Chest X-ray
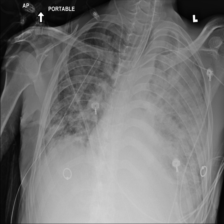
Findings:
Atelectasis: negative
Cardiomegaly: negative
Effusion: negative
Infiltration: positive
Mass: negative
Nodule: negative
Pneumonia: negative
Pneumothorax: negative
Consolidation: negative
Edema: negative
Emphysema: negative
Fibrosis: negative
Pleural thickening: negative
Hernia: negative